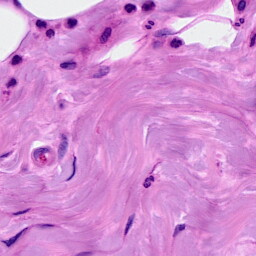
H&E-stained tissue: Breast